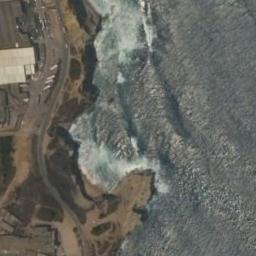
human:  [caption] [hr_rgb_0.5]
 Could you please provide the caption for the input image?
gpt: A grey sea at the beach surrounds a brown coast .

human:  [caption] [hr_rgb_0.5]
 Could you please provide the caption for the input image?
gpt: The beach is an erosion scarp with a headland and a white building, And some green plants on the beach .

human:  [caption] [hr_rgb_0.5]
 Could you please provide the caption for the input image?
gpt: There is a large area of vegetation next to the beach .

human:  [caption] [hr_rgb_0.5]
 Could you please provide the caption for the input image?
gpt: There are many buildings and trees beside the beach .

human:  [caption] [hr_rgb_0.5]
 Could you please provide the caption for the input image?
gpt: There is a building near the beach .